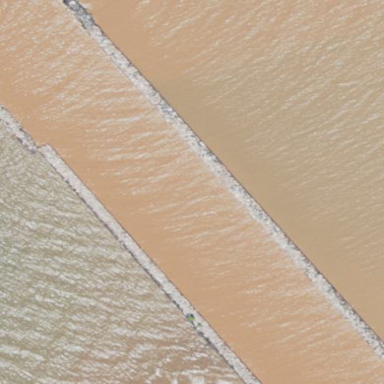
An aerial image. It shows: Breakwater made of rock.